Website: home-depot
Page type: customer-info-address
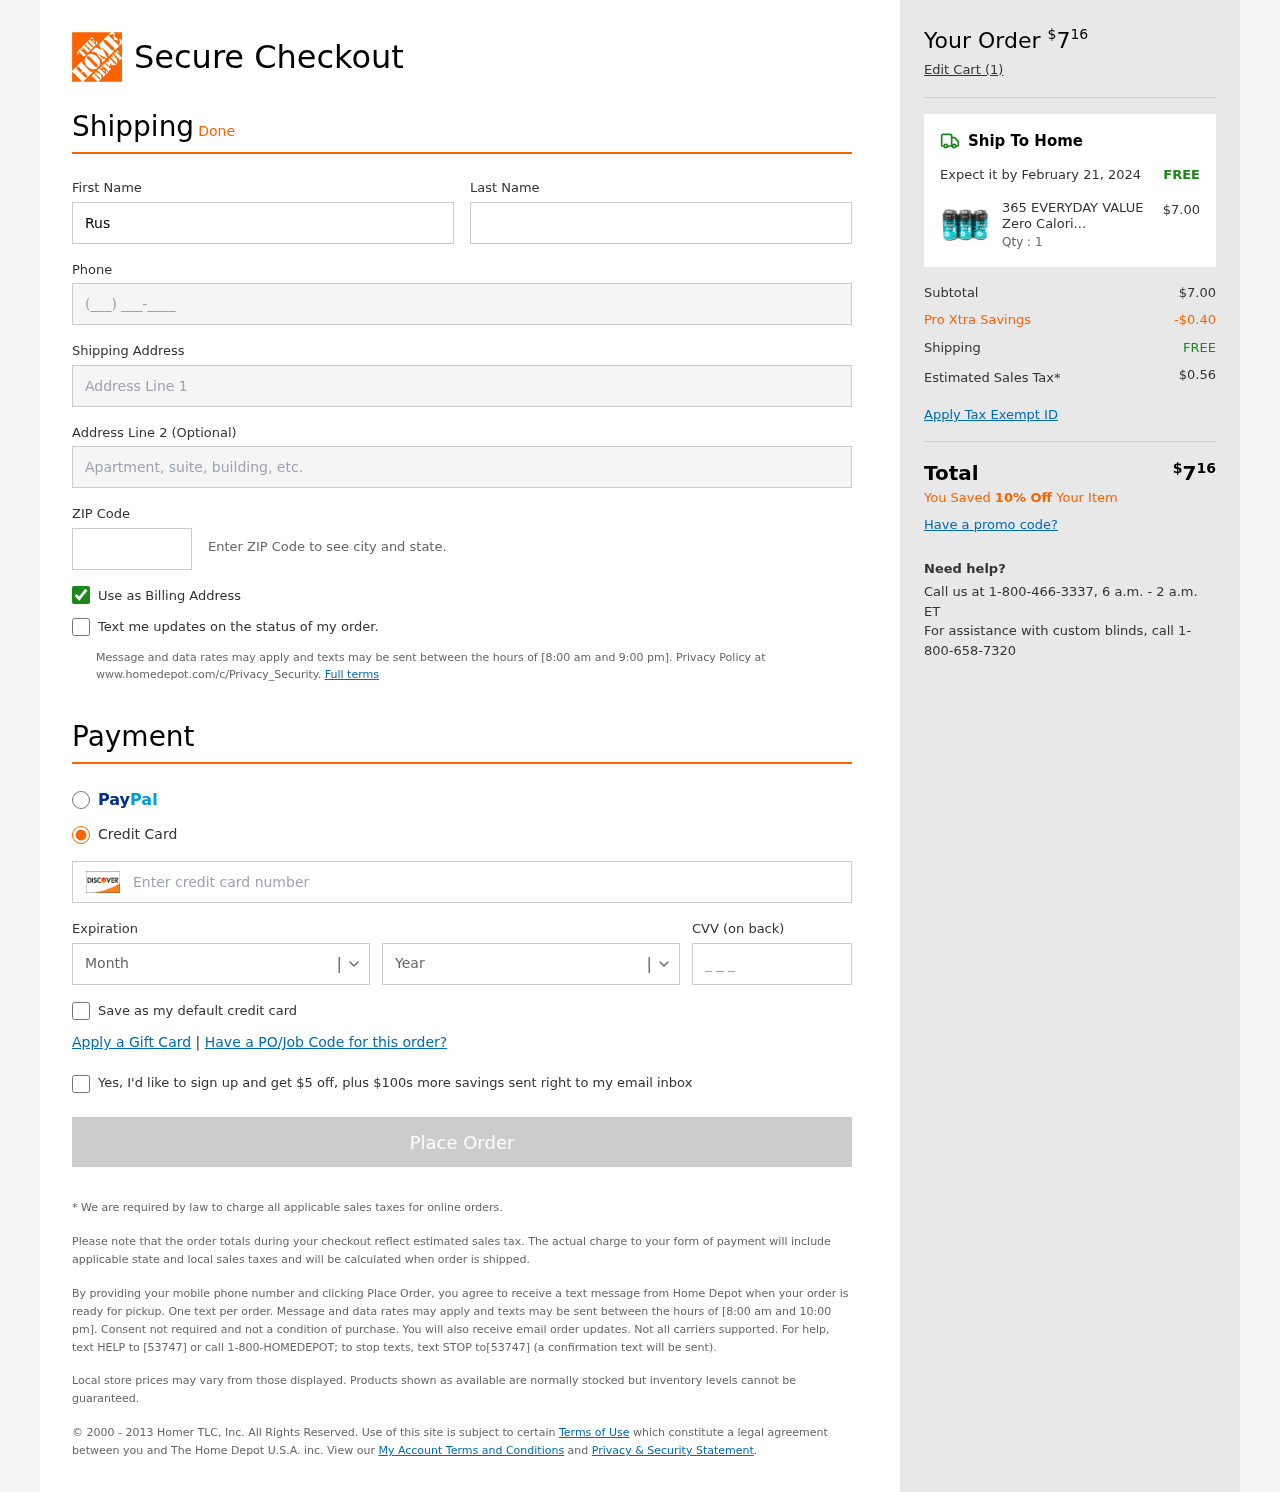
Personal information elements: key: PII_CARD_CVV
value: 980
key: PII_CARD_EXPIRY_MONTH
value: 02
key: PII_CARD_EXPIRY_YEAR
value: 26
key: PII_CARD_NUMBER
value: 6555 0690 6620 4380
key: PII_FIRSTNAME
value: Russell
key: PII_LASTNAME
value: Williams
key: PII_PHONE
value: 8113032318
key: PII_POSTCODE
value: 24881
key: PII_STREET
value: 9593 Jessica Union Apt. 098
Product elements: key: PRODUCT1_NAME
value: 365 EVERYDAY VALUE Zero Calorie Ginger Ale 6 Pack, 72 FZ
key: PRODUCT1_PRICE
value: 7
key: PRODUCT1_QUANTITY
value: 1
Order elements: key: ORDER_TOTAL
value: $716
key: ORDER_NUM_ITEMS
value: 1
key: ORDER_DELIVERY_DATE
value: February 21, 2024
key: ORDER_SHIPPING_COST
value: FREE
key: ORDER_SUBTOTAL
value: $7.00
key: ORDER_DISCOUNT
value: -$0.40
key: ORDER_SHIPPING_COST2
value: FREE
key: ORDER_TAX
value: $0.56
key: ORDER_TOTAL2
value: $716
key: ORDER_SAVINGS_MESSAGE
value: You Saved 10% Off Your Item